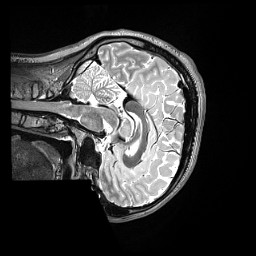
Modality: T2w
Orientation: sagittal
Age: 29
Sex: female
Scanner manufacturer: siemens
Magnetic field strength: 3 T
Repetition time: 3.2 s
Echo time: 0.563 s